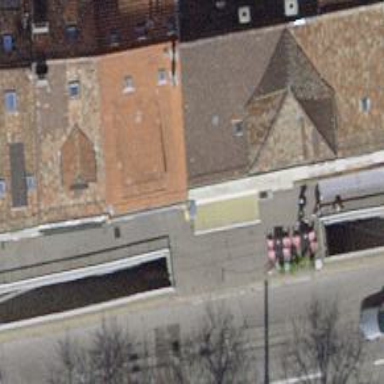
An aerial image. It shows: Pub.